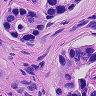
Metastatic tissue present: yes